Question: I'm wondering how to filter the input of a .NET textbox.
I already know that I could listen for the KeyDown event and intercept the key, but that won't filter pasted strings by a right-click menu or a CTRL+V.
I also don't wan't to completely disable the possibility of pasting of characters in the textbox. The paste action should be cancelled whenever it contains one or more invalid characters.
Finally, I'd like to display a notification balloon whenever invalid characters are either entered or pasted.
mTorrent already has this exact behavior:

How can I achieve this functionality in C# ?
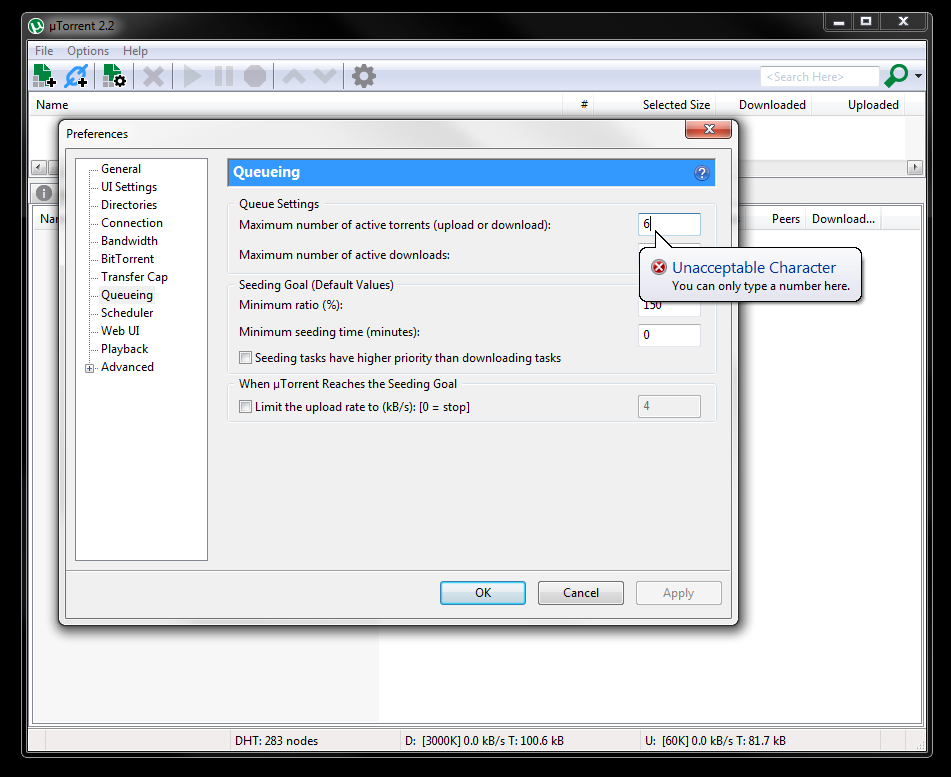
Answer: It seems like a combination of <URL> events should work for your purposes.